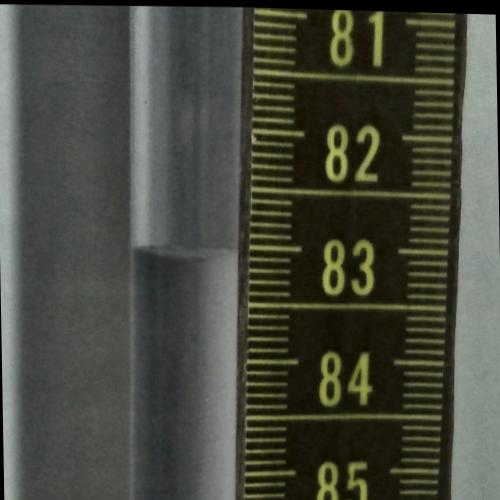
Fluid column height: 83.0 cm